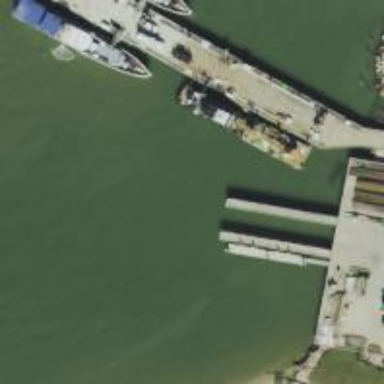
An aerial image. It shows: Pier designed for boat lift on the waterway.